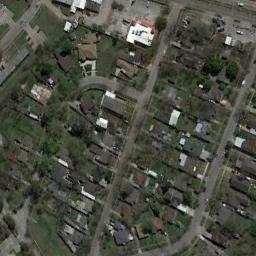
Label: dense_residential